Question: I am writing a mapping application in Java, using Swing for the UI (I've included a prototype drawing at the end of this post). The map is implemented using a custom MapPanel class that extends JPanel. The map is fetched from the server as a series of 300x300 images (tiles) that are painted on the MapPanel whenever its paintMap() method is called. Due to the length and complexity (multiple classes, etc.) of the code I can't include all of it here but the paintMap() method basically works like this:
'''
// Loop for each map tile (image, xPos, yPos)
getGraphics().drawImage(image, xPos, yPos, 300, 300, null);
'''
I would like to have another JPanel (containing a JSlider for zoom control) overlayed on top of the map panel, but I'm having difficulties getting this to work. Whenever I paint the map, the overlayed JPanel disappears. If I repaint the overlayed JPanel in the paintMap() method, it flickers badly when the map is being dragged (and thus repainted continuously).
Any suggestions for how I could implement my UI without flickering?

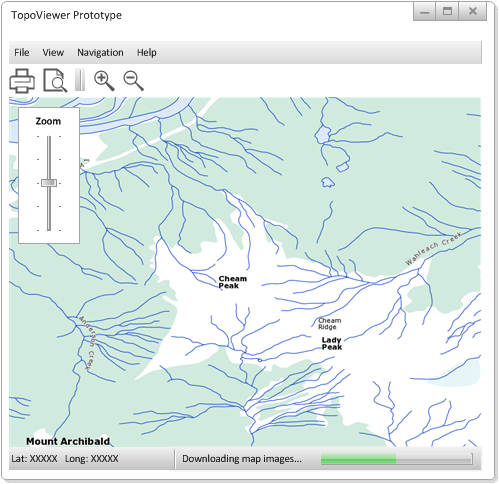
Answer: '''
getGraphics().drawImage(image, xPos, yPos, 300, 300, null); // WRONG!!
'''
1. Don't call getGraphics() - instead override the paintComponent(Graphics) of a JPanel or JComponent and paint when requested to do so.
2. Use this as the ImageObserver